Question:
I'm creating a webapp that shows a long list of news items. When someone clicks a news item, by '.load()' I load a '.html' file into a 'div' and with CSS-transitions I simulate the slide-in effect.
However, since that 'div' is part of the page itself and the users scrolls on the page the loaded div with the news item itself gets scrolled too.
Check out a live example of this issue <URL>.
No matter how much you've scrolled on the overview page, when you click on an item and '.load()' and slide in that 'div' with content, it should start at the top, instead of equally scrolled.
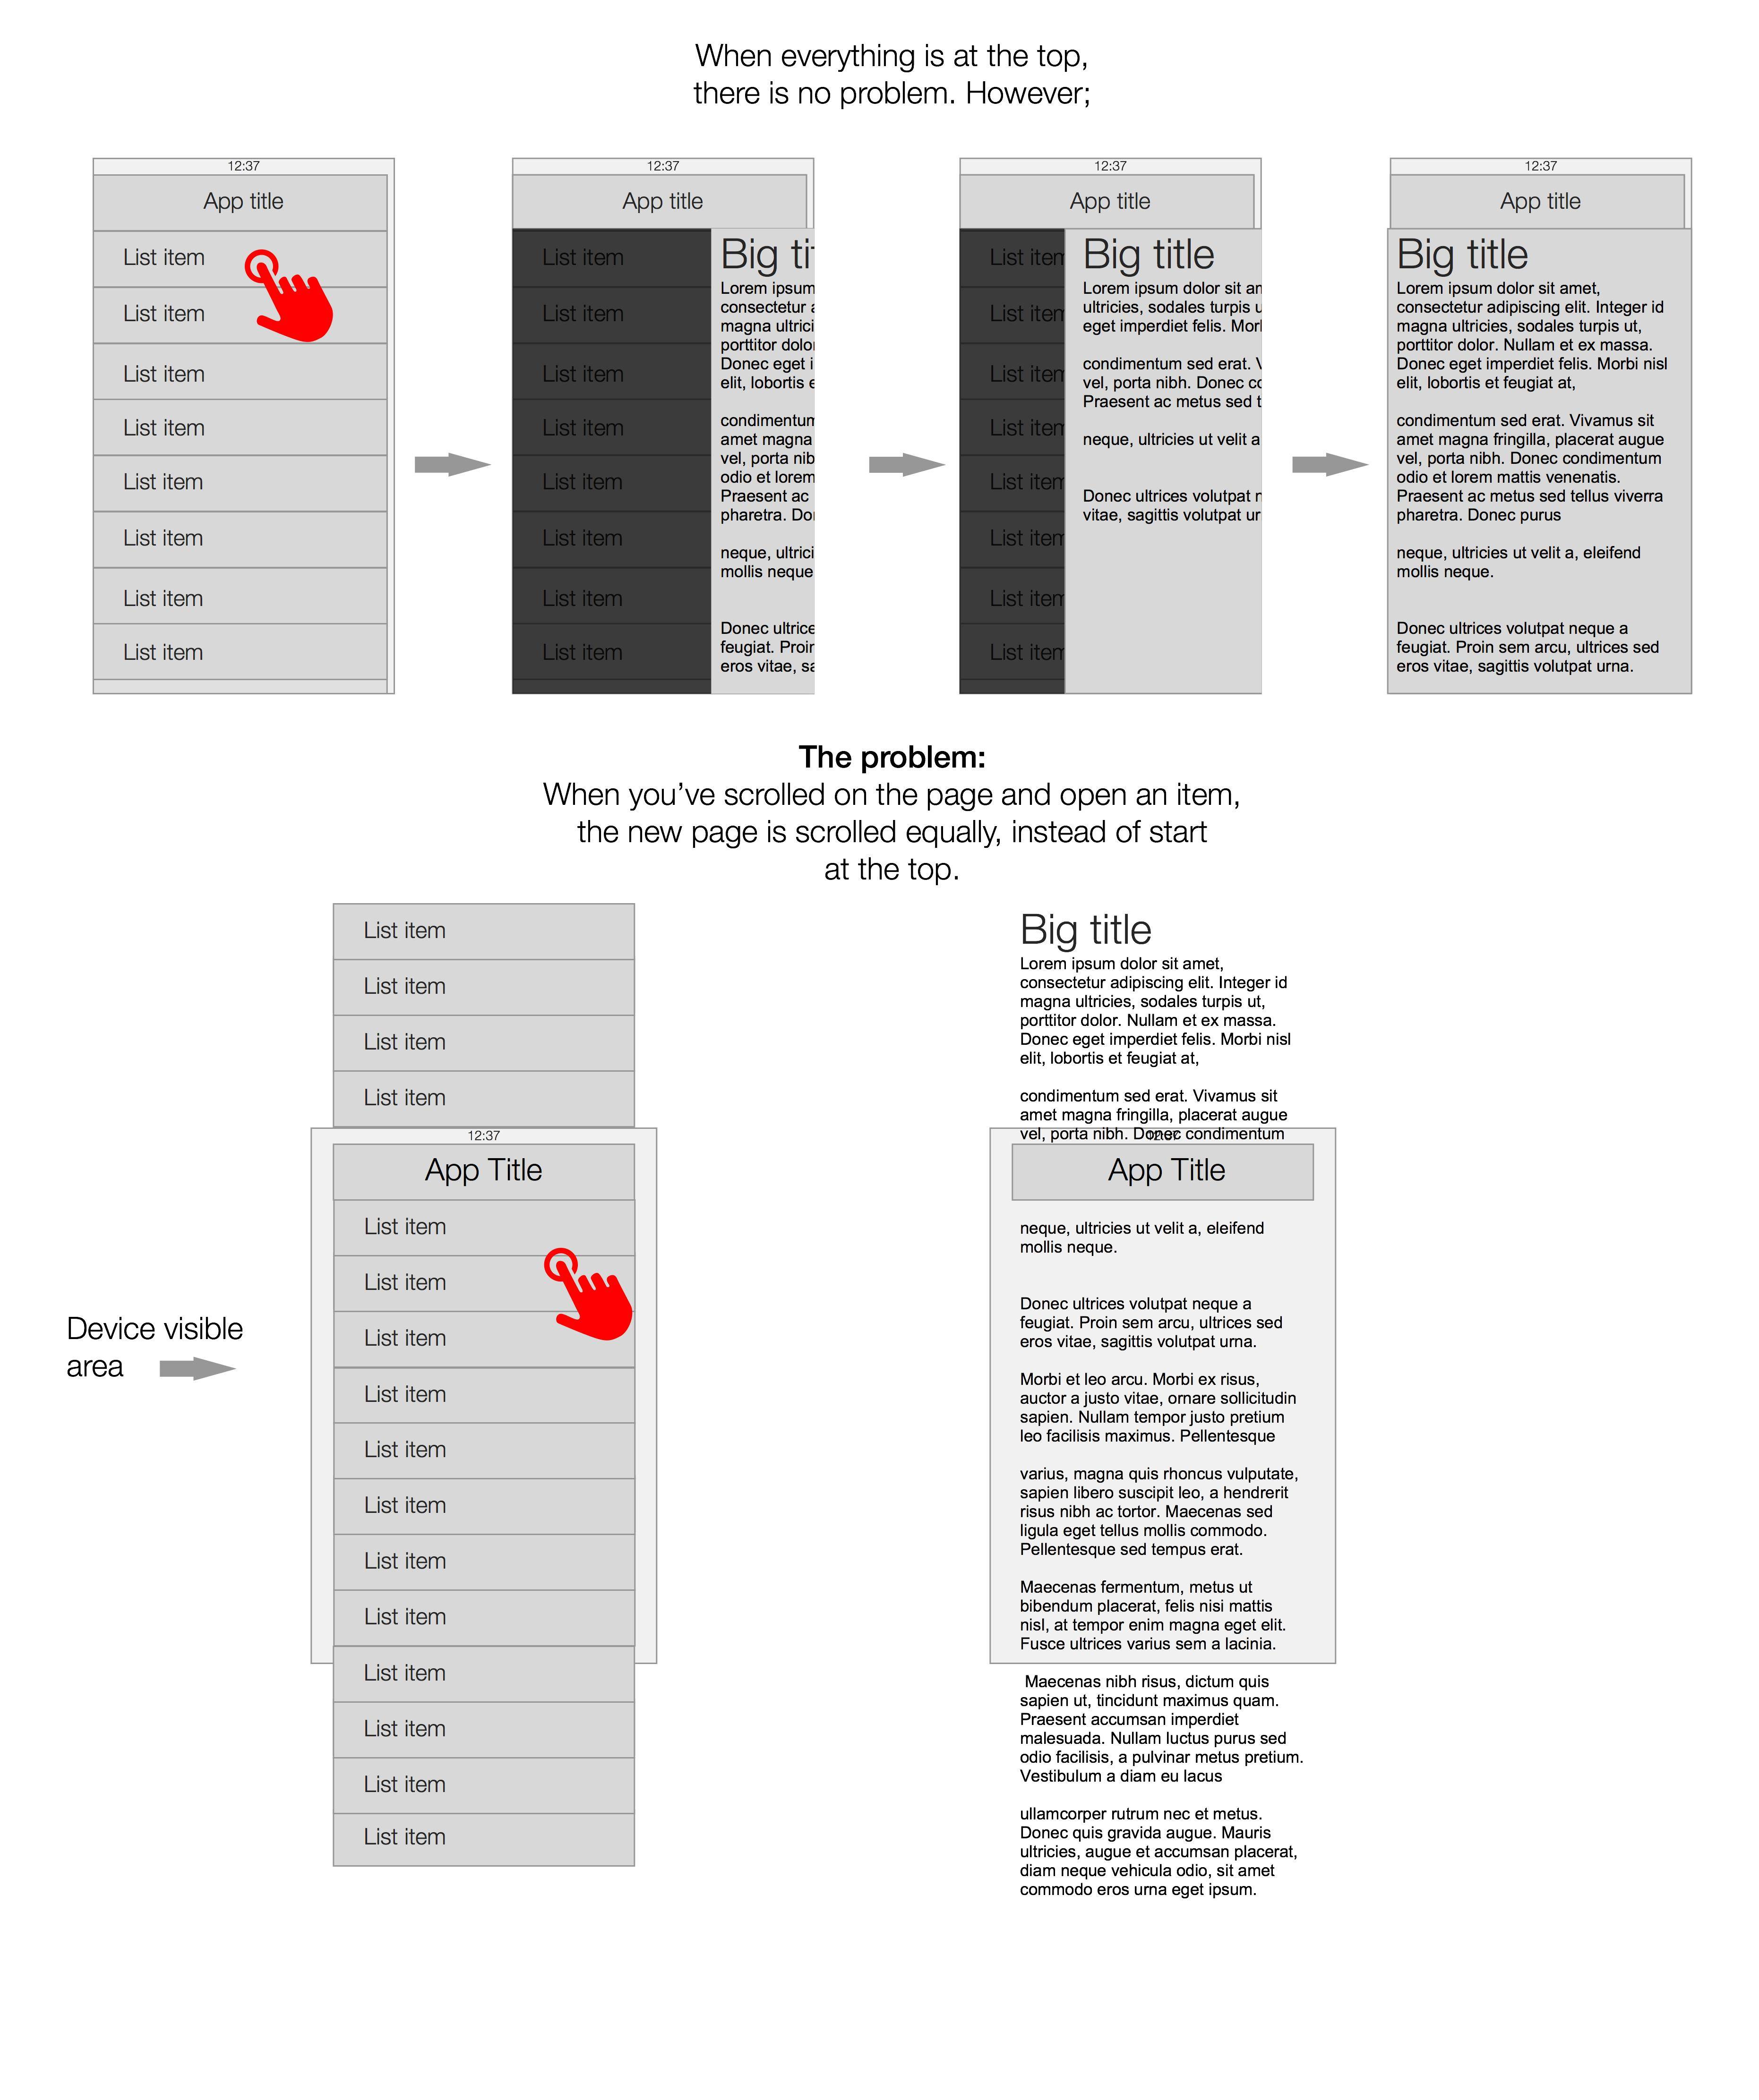
Answer: # With JavaScript
You could do this with JavaScript if so desired. I noticed your webpage uses jQuery, so this solution should just be able to work with what you have right now.
'''
$("html, body").animate({ scrollTop: 0 }, 500);
'''
This will animate scrolling to the top of the webpage. Change the '500' to something else for a slower effect.
# Without JavaScript
You can consider making the side section only fill 100% of the browser window, and have it's own scroll area instead. This should mean that the side only scrolls, and when the content is replaced it should scroll to the top automatically (assuming you remove the element and re-add it).